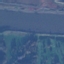
Land use / land cover class: River